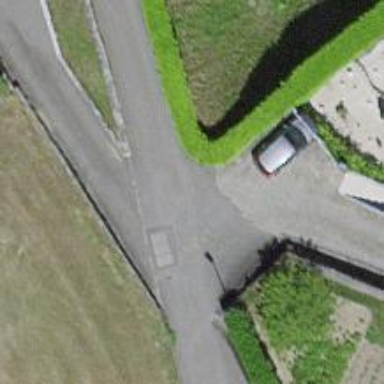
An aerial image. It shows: Hedge acting as barrier.